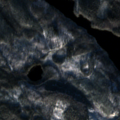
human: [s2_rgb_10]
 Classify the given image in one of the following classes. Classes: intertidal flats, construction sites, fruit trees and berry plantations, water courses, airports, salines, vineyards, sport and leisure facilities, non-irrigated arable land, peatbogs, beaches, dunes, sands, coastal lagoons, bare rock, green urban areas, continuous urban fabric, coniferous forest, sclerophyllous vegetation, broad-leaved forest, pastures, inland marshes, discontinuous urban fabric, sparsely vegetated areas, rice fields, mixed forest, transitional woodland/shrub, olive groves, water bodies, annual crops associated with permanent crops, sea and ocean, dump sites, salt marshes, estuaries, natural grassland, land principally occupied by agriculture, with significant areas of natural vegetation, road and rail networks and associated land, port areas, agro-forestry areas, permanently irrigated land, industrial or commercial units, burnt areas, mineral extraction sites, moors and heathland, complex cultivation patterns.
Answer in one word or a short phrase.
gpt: coniferous forest, mixed forest, transitional woodland/shrub, water bodies